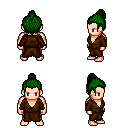
a pixel art fantasy rpg character, male body template, human, light skin, brown robe, metal pants, green short topknot hairstyle, four views (front, back, left, right), 2x2 character sprite sheet, small pixel art, hard edges, no anti-aliasing